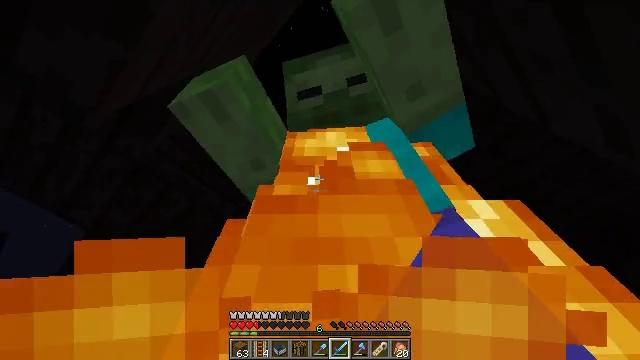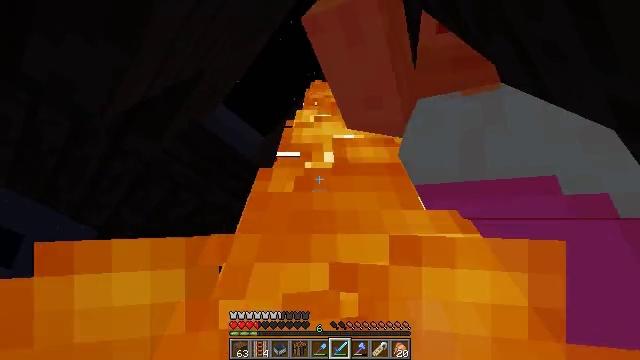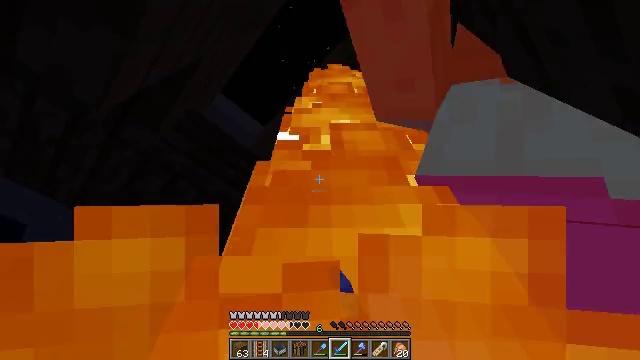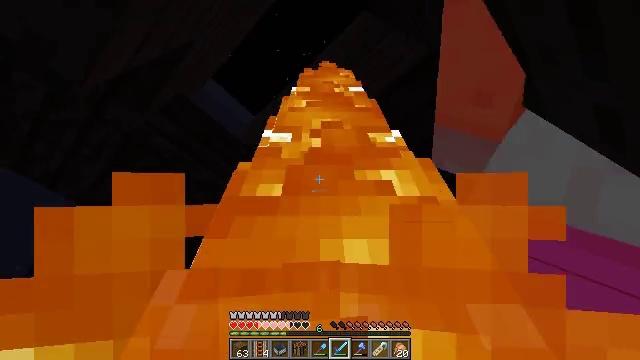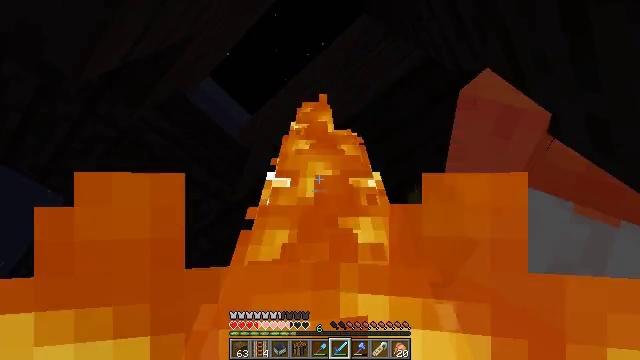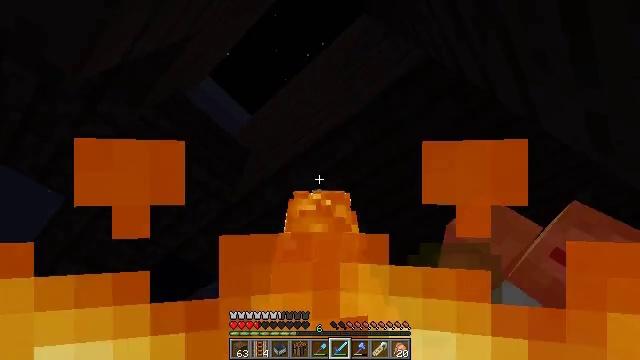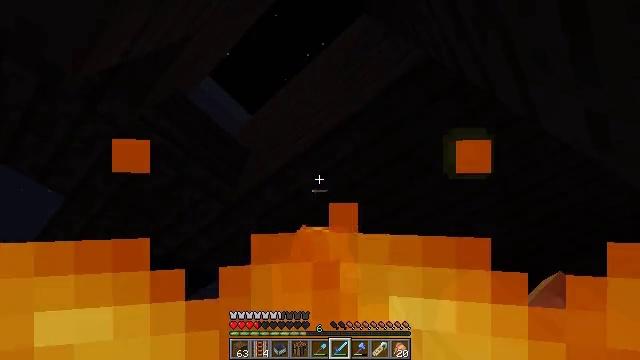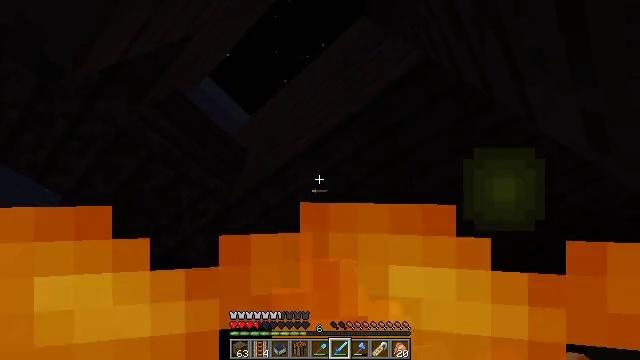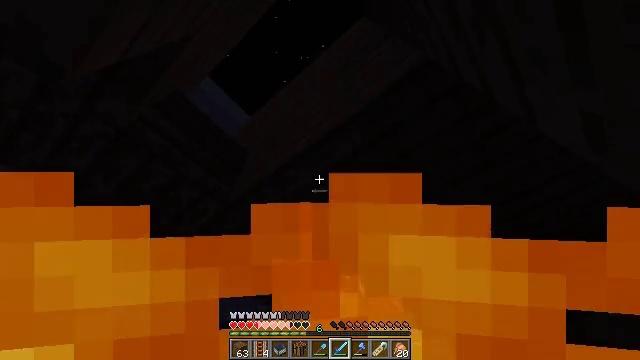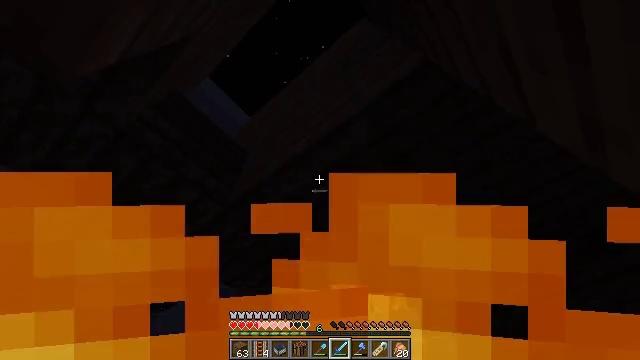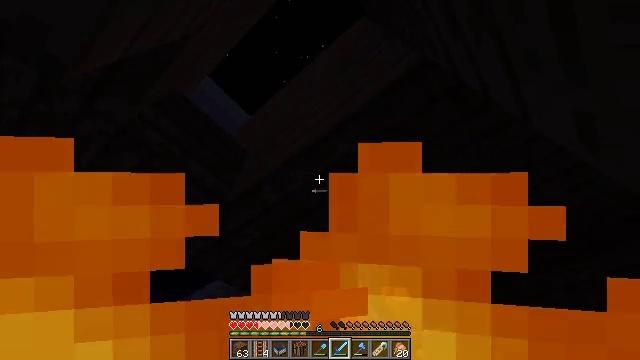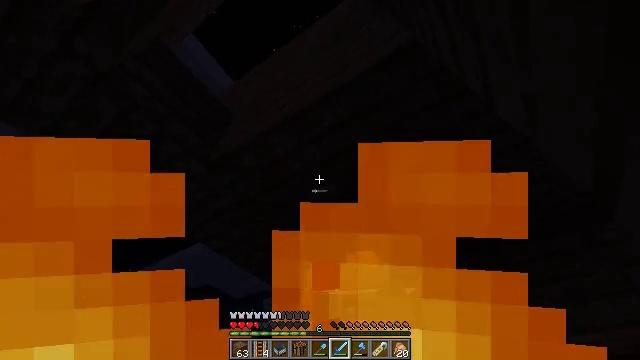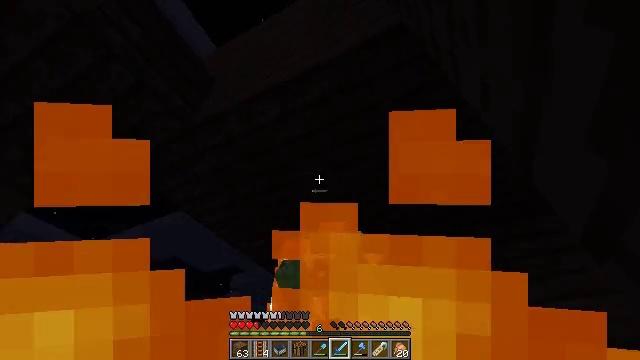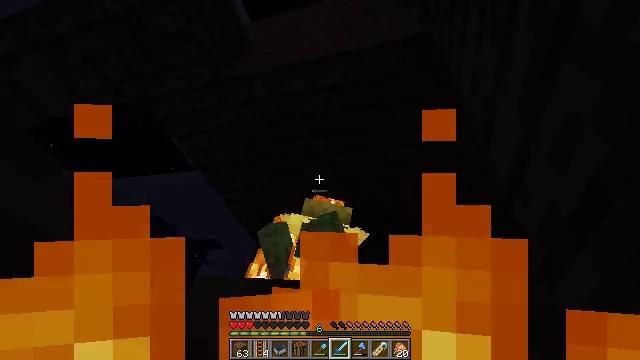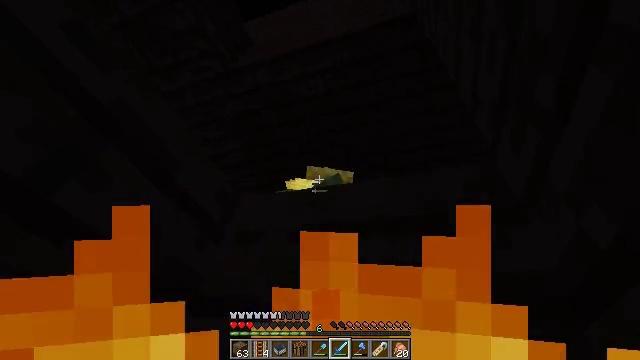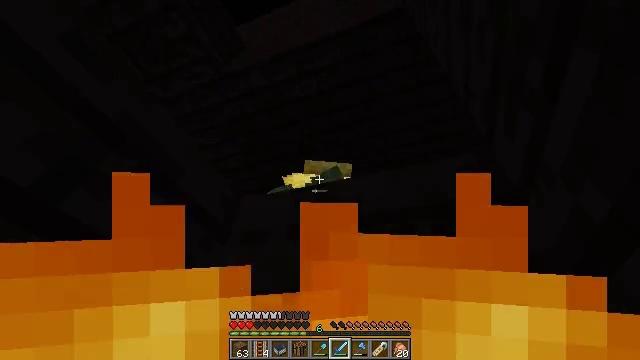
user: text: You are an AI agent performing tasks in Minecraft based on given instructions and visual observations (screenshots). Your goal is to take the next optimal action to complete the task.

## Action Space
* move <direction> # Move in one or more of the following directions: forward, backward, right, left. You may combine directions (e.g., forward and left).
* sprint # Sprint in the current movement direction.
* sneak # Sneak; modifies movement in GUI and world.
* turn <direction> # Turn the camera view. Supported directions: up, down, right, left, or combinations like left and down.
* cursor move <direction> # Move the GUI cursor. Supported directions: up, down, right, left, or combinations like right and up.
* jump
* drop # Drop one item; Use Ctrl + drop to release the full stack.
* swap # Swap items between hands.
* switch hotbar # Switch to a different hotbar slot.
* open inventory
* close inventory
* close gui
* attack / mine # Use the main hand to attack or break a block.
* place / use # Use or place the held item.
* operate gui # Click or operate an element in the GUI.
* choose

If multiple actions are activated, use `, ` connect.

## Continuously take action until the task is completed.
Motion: motion action
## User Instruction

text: Defeat the zombie villager.
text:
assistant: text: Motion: sneak, turn left and down, attack / mine
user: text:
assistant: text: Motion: sneak, turn down, attack / mine
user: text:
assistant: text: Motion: sneak, turn right and down, attack / mine
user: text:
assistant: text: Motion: sneak, turn right
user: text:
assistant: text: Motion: sneak, attack / mine
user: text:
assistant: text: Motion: sneak, attack / mine
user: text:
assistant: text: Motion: sneak, attack / mine
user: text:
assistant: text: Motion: sneak
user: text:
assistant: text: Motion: sneak, attack / mine
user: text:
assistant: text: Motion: sneak, attack / mine
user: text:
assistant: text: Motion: sneak, turn right and down, attack / mine
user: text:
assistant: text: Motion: sneak, turn right and down
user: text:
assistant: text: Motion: sneak
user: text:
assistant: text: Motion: sneak
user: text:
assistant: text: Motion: sneak
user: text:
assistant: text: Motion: sneak
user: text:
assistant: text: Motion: sneak, turn left
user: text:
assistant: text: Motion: sneak, turn left
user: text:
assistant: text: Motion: sneak
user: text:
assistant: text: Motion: sneak
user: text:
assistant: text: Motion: sneak
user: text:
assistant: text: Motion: sneak
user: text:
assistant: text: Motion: sneak
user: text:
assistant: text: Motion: sneak, turn up
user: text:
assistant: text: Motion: sneak, turn left and up
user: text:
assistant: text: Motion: sneak, turn left and up
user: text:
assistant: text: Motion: sneak, attack / mine
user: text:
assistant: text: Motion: sneak, attack / mine
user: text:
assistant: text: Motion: sneak, attack / mine
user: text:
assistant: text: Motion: sneak